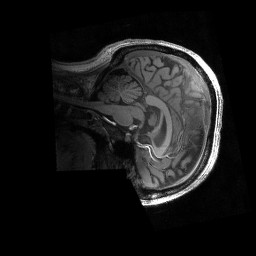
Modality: T1w
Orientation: sagittal
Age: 34
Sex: female